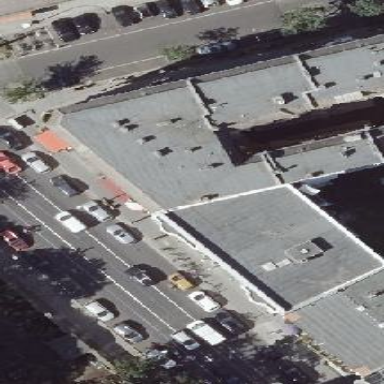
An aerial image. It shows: The image shows part of apartment building.